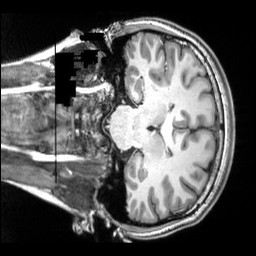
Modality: T1w
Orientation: coronal
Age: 18
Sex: female